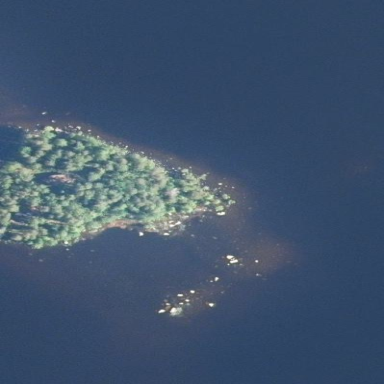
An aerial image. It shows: Islet.